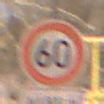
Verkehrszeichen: Geschwindigkeit60
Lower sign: LaengeEinerStrecke5
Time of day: Night
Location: Outdoor (Urban)
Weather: Overcast
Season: Winter
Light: Artificial